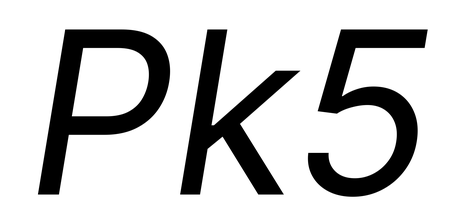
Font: Inter-Italic_Italic